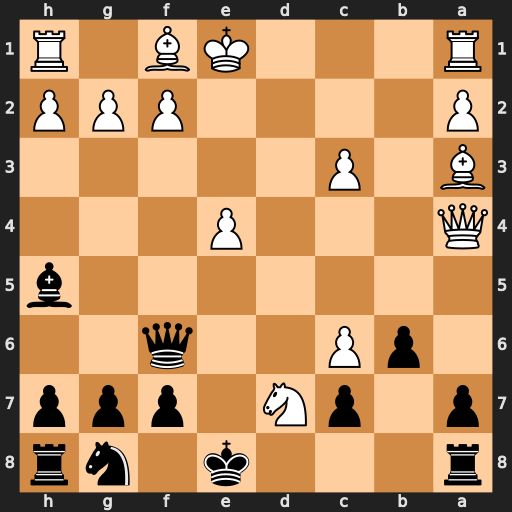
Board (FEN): r3k1nr/p1pN1ppp/1pP2q2/7b/Q3P3/B1P5/P4PPP/R3KB1R
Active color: b
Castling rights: KQkq
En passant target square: -
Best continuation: Qxc3#